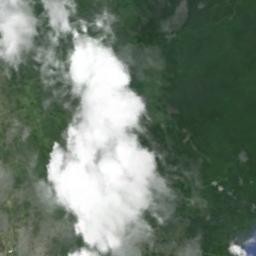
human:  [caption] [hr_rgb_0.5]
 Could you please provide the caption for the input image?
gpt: The cumulus clouds are located above the land covered by dense vegetation .

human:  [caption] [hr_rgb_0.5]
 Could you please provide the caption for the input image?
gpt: The white cloud is above green land .

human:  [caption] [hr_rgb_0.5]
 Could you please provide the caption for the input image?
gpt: Big white cloud on green earth .

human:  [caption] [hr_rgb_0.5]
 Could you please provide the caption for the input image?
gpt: A thin cloud of thin clouds floated in the air .

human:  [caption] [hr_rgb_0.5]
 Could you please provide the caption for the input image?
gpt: There are thick white clouds over a green land .